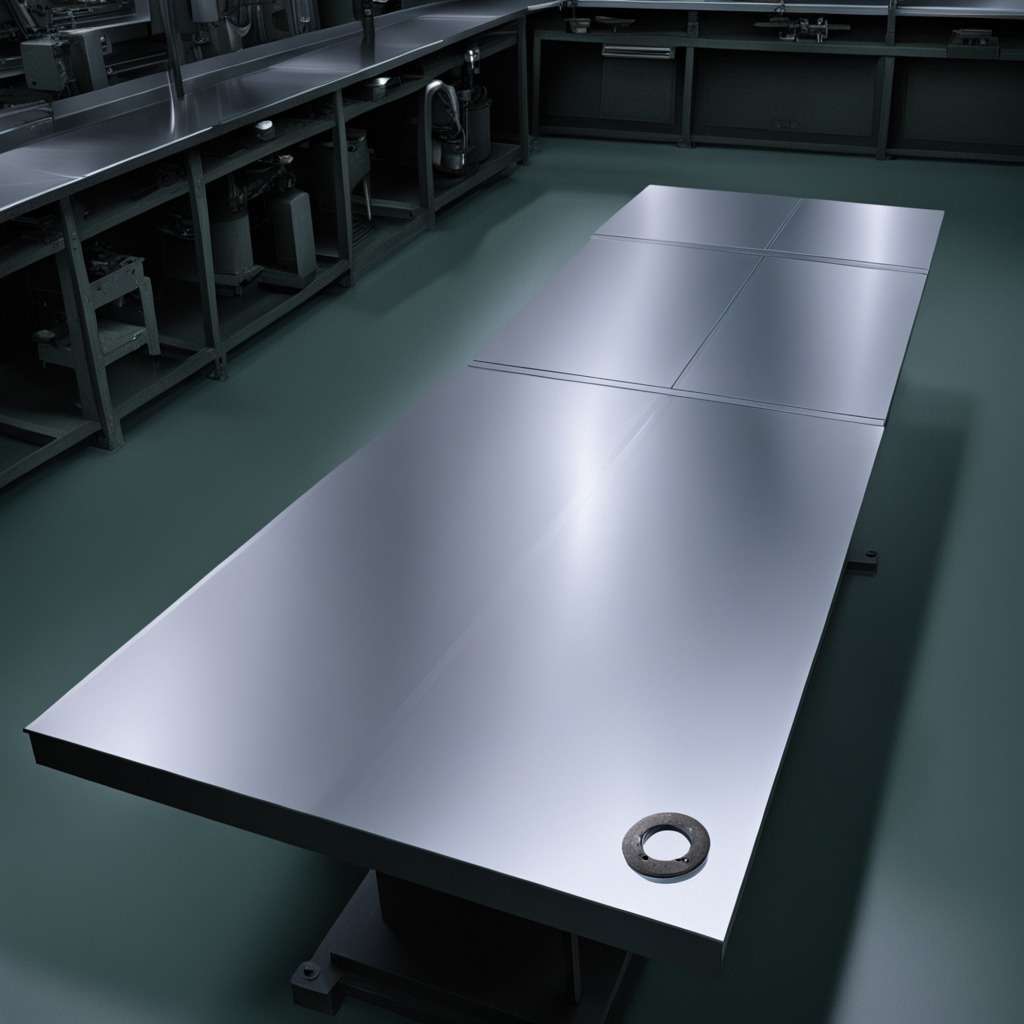
A flat metal washer is lying on the tabletop in the evening.